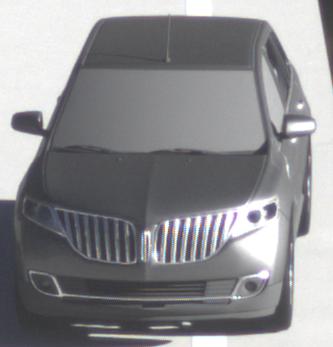
Make: Lincoln
Model: MKX
Detailed model: Gen. 1 CD3
Model produced from: 2010
Model produced until: 2015
Doors: 5
Color: gray
Road condition: dry road
Daytime: sunrise or sunset
Contrast: high contrast